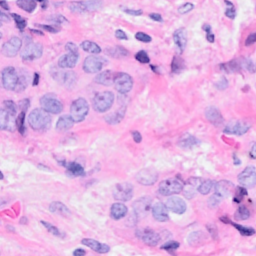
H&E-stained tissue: Breast